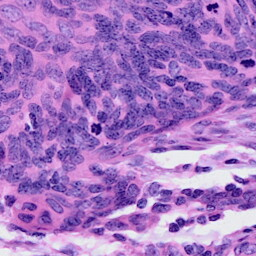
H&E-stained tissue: Cervix